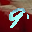
Label: 9